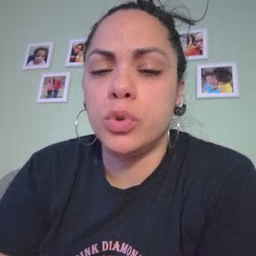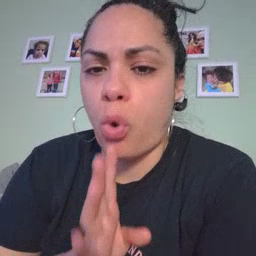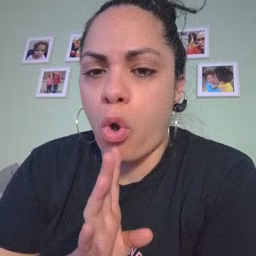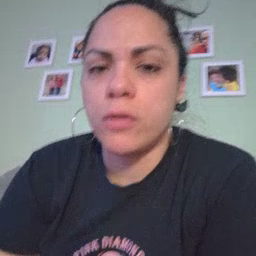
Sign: talk